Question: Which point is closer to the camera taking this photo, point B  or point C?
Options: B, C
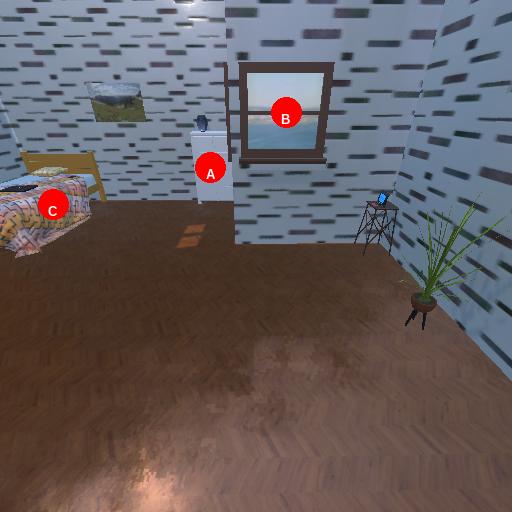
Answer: B